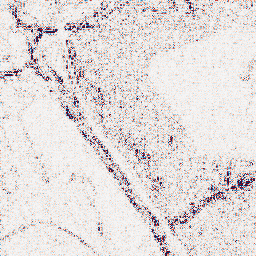
Category: wavelet
Decomposition family: wavelet_reverse_biorthogonal
Decomposition parameters: wavelet: rbio3.5
level: 1
Upsampling method: cubic_mitchell
Upsampling parameters: scale: 8
Upsampling scale: 8